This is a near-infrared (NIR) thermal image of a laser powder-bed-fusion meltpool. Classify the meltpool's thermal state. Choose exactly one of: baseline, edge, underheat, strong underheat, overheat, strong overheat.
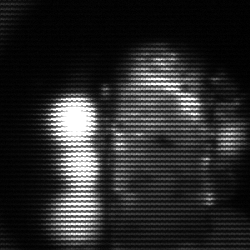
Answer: strong underheat